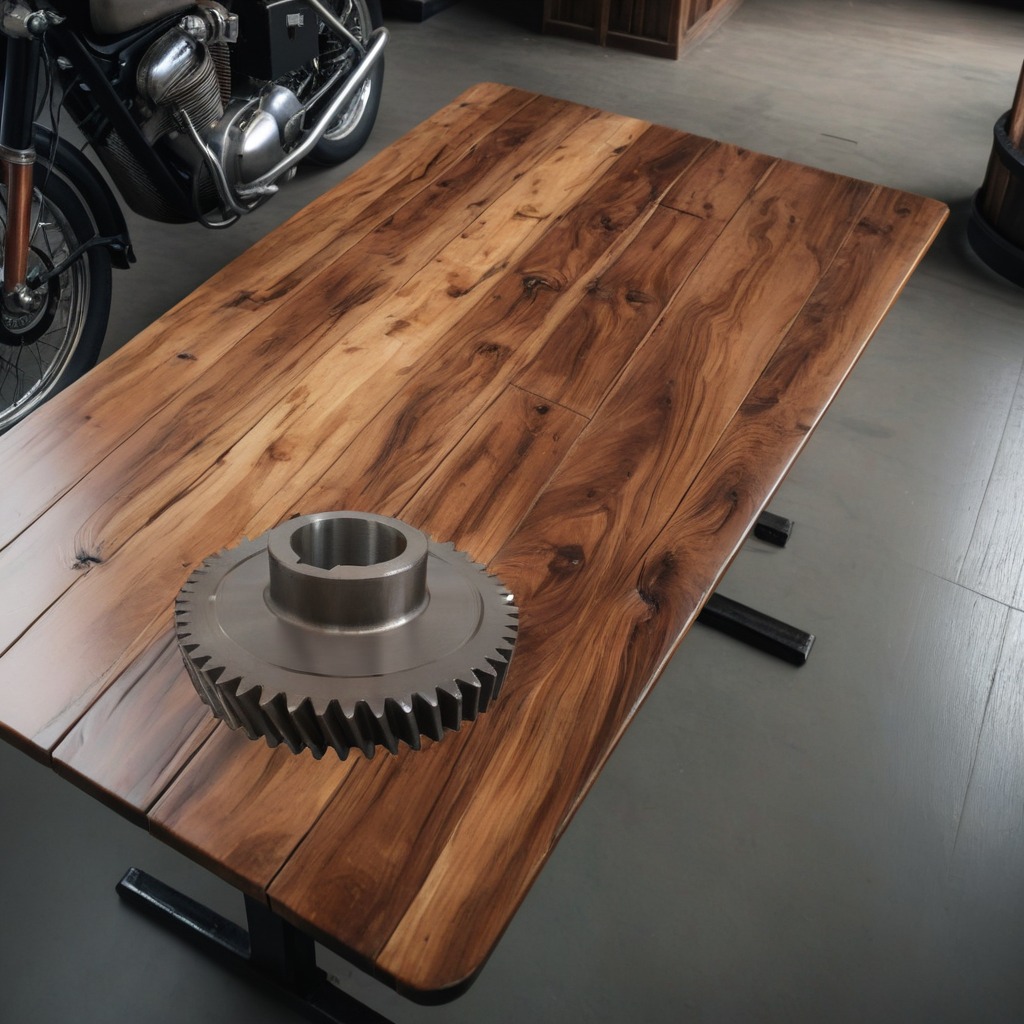
A steel gear with teeth is lying on the wooden table in a vintage motorcycle garage.